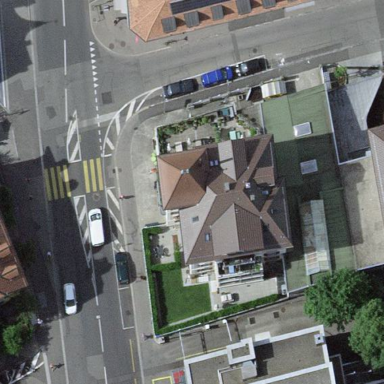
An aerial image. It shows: Part of building.